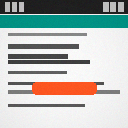
Screen state: on